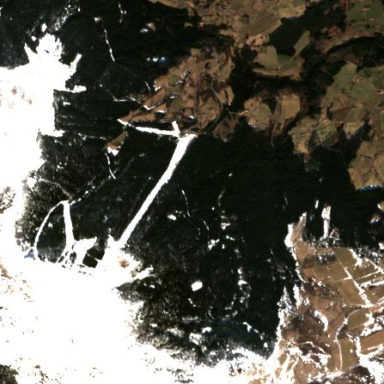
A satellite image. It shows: Winter sports area for skiing activities.